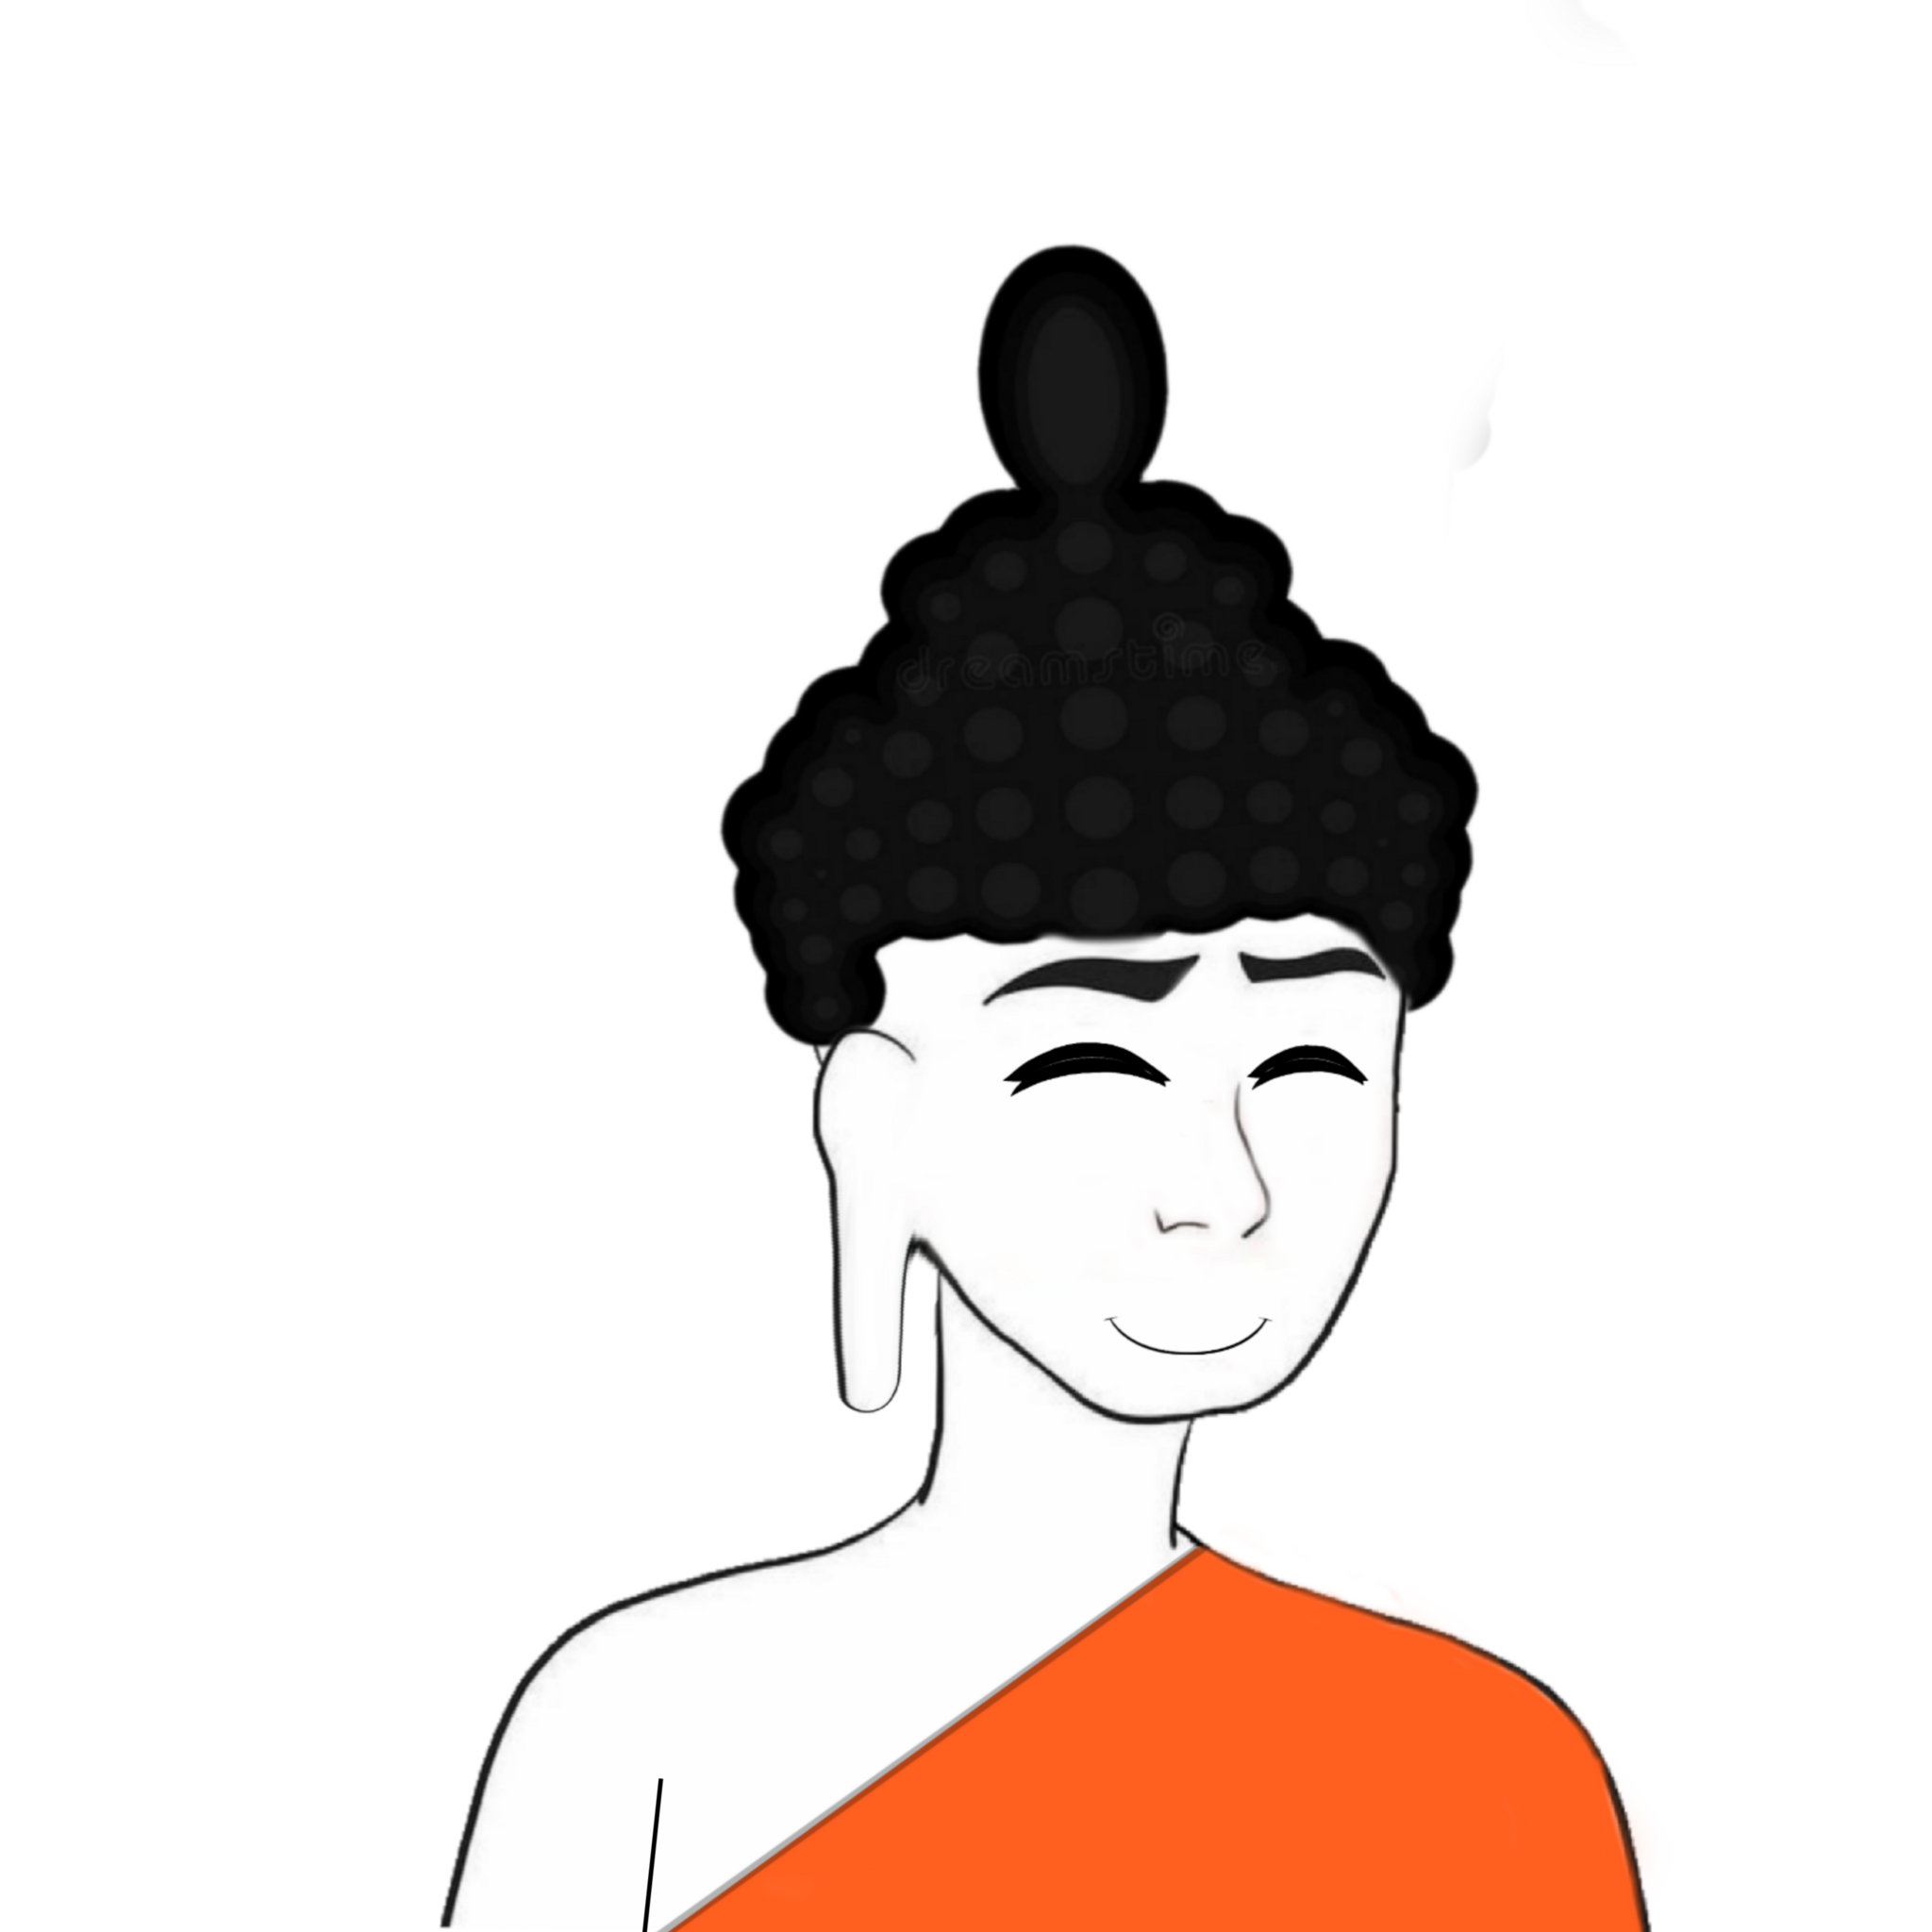
Label: 5_Twinkjak